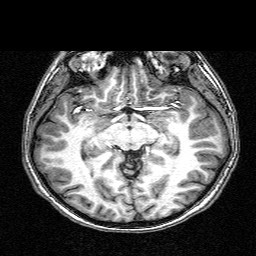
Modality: T1w
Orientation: coronal
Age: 22
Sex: female